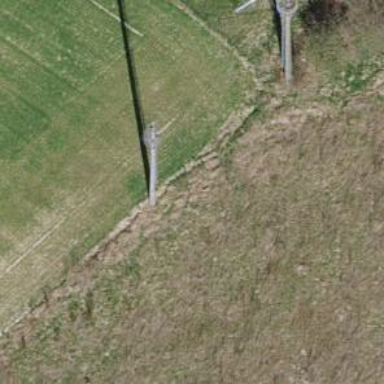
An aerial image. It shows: Communication mast tower.